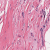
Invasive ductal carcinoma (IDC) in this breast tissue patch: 0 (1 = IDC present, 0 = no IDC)